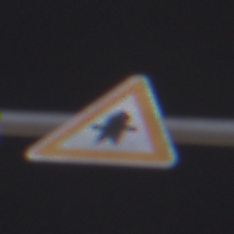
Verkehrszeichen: Vorfahrt
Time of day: Night
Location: Outdoor (Urban)
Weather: Overcast
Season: Winter
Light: Artificial